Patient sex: M
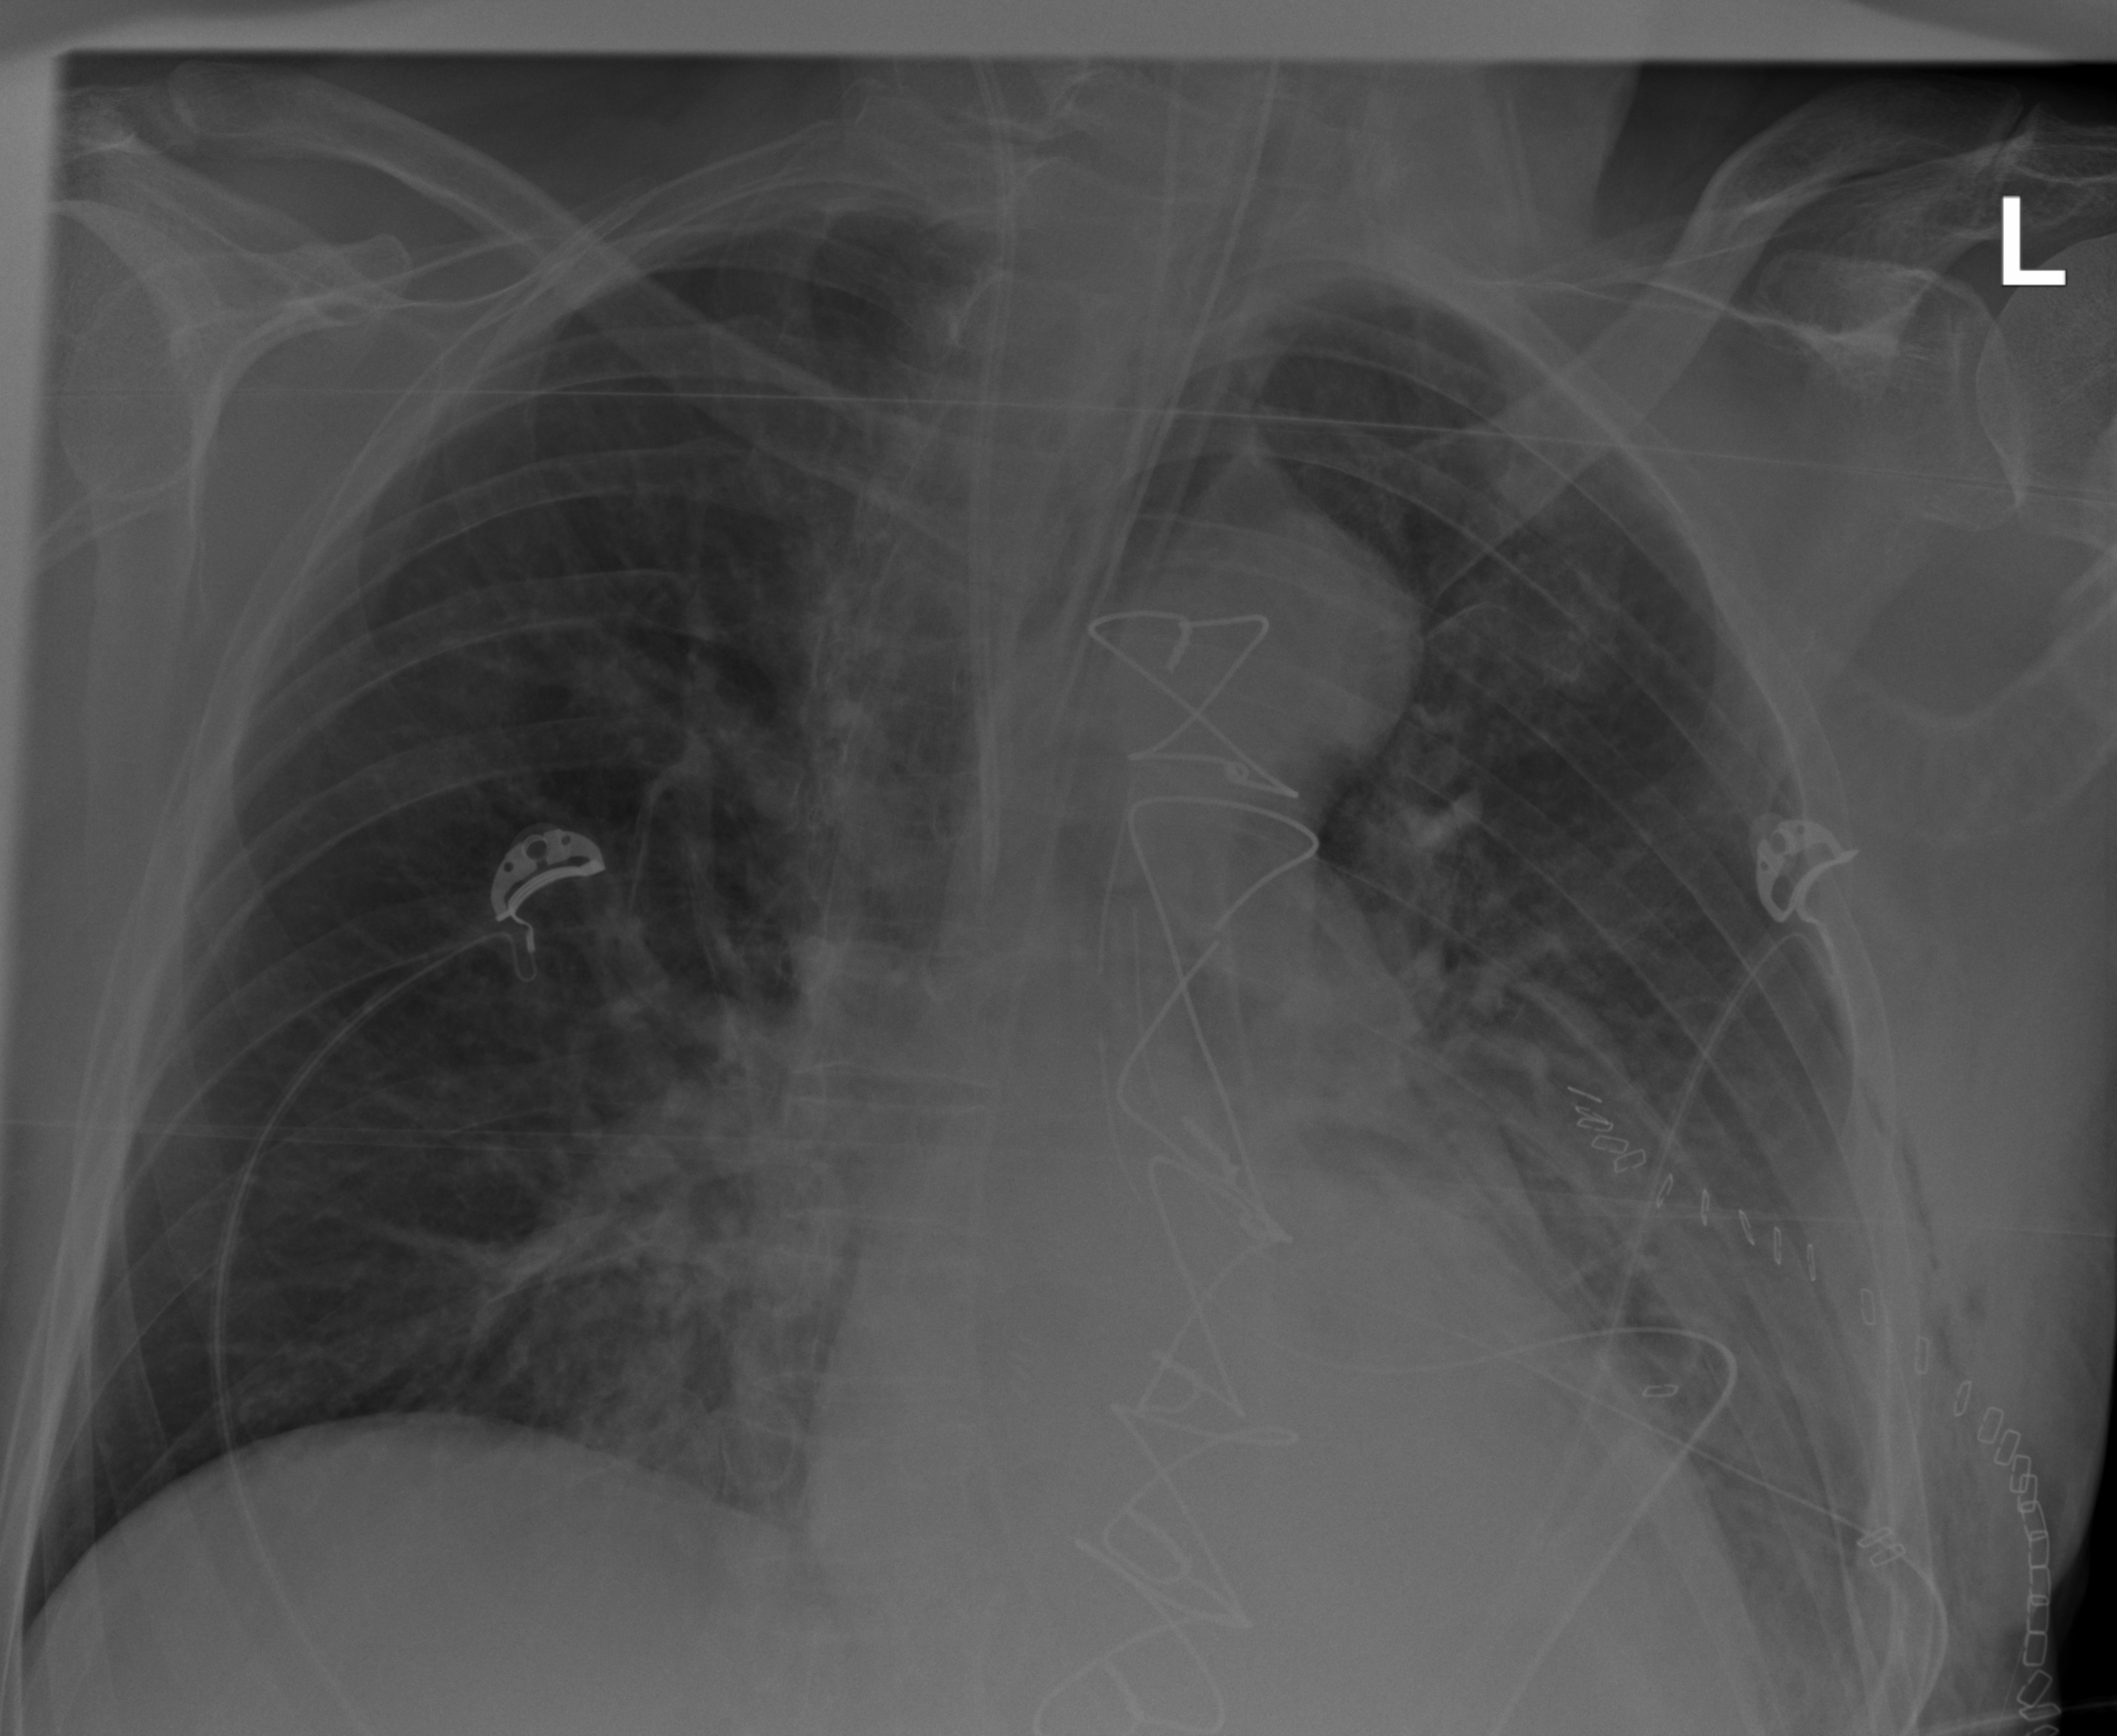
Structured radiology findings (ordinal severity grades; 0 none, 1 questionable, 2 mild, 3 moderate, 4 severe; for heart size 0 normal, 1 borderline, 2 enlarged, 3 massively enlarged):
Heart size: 2
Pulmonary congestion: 2
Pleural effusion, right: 0
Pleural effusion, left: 2
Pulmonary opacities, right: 2
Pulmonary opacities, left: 2
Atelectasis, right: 2
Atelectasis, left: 3